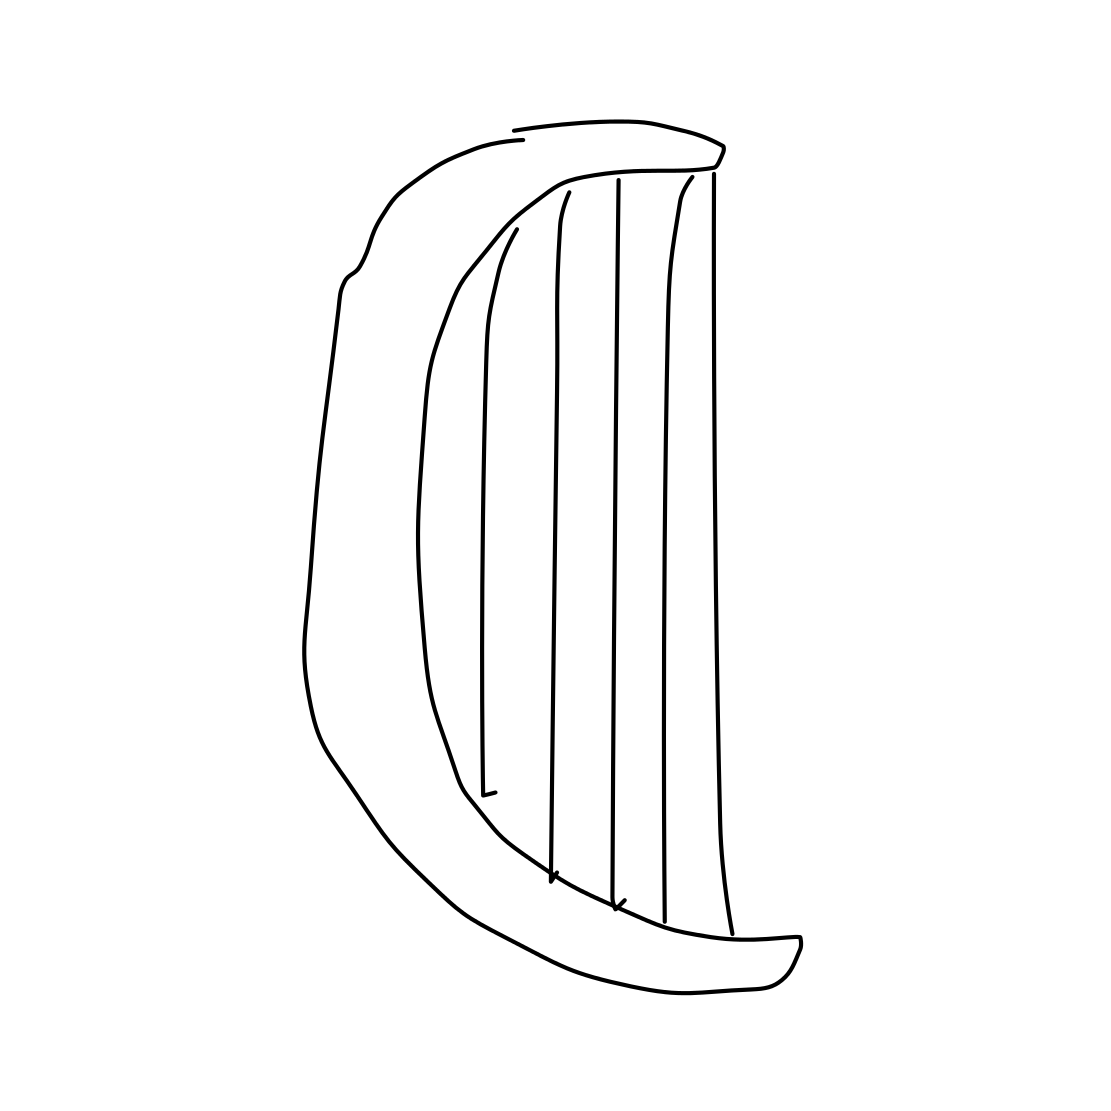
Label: harp